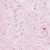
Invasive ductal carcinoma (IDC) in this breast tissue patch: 0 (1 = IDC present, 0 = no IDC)